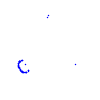
Particle: proton